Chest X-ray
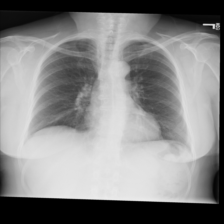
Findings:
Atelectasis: negative
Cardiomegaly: negative
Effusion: negative
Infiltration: negative
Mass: negative
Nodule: negative
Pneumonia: negative
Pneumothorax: negative
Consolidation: negative
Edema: negative
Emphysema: negative
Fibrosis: negative
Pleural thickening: negative
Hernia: negative